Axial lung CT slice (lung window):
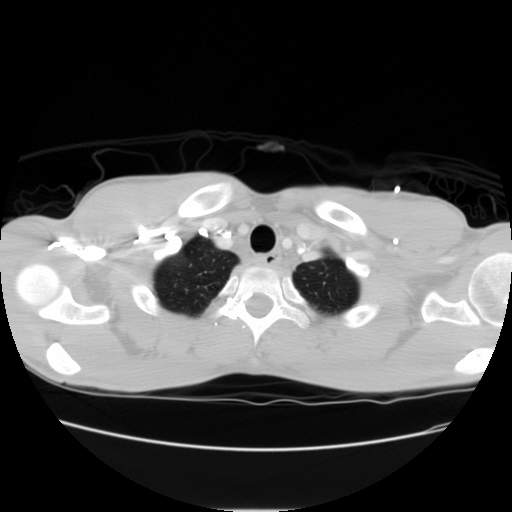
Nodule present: no